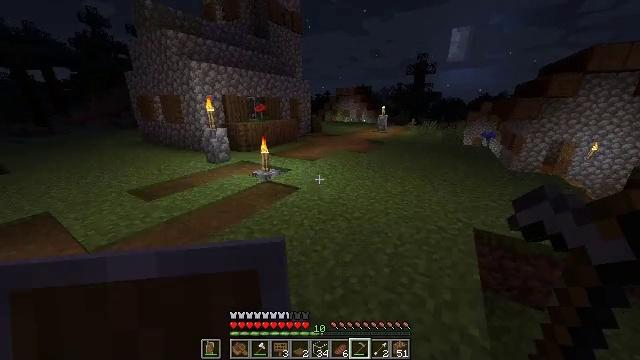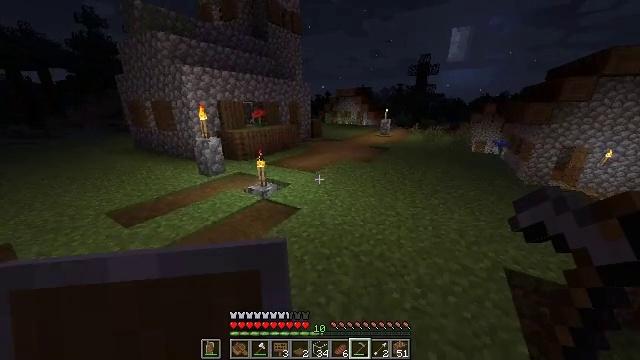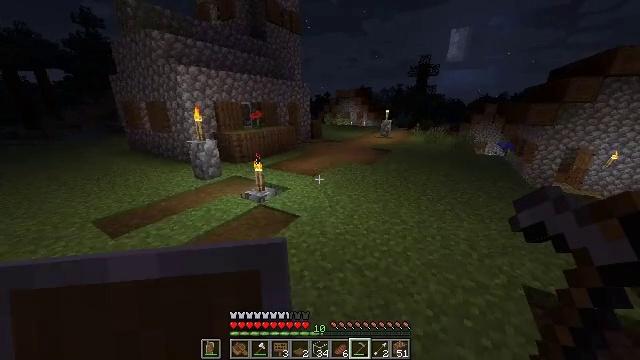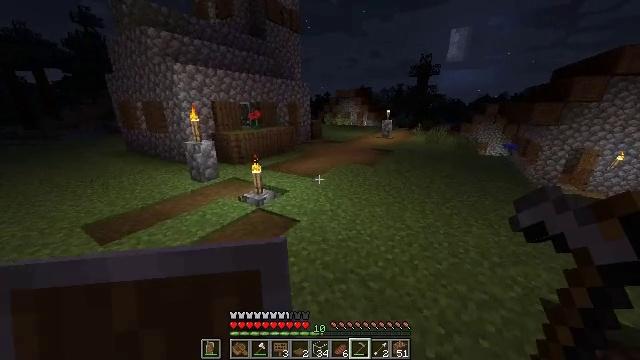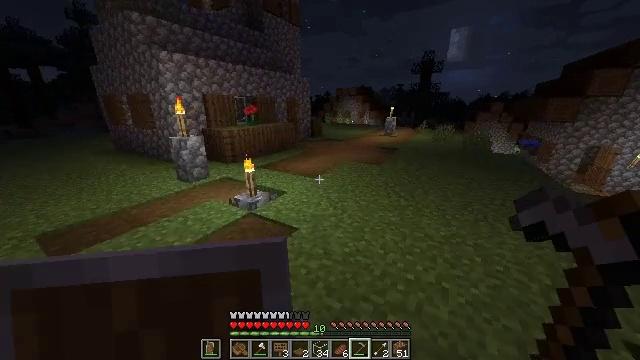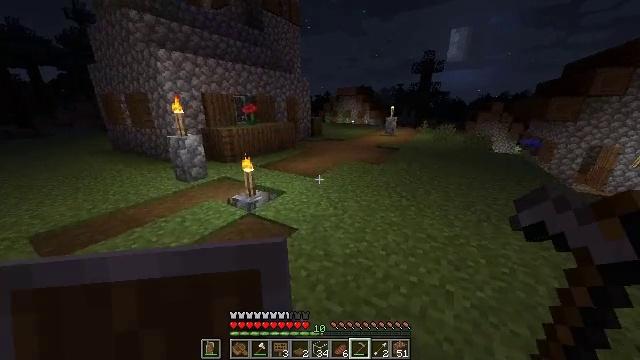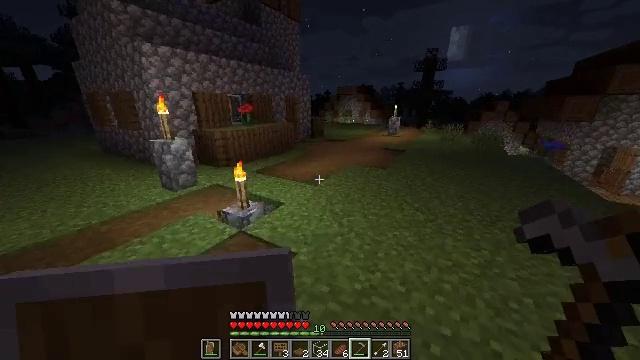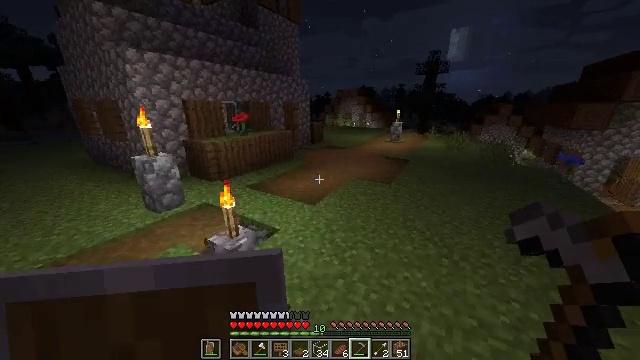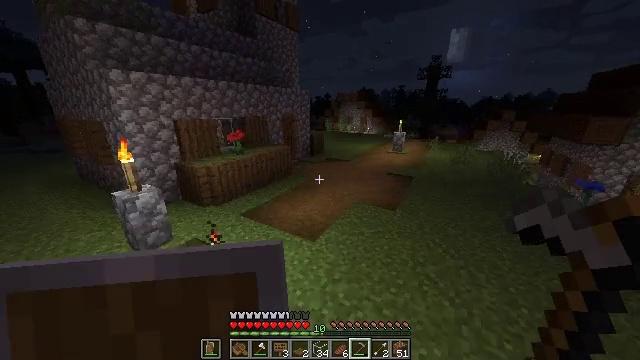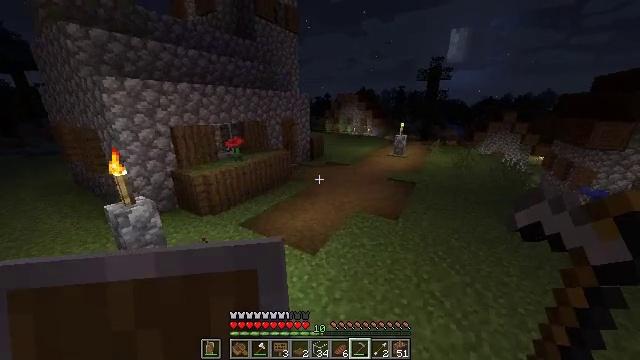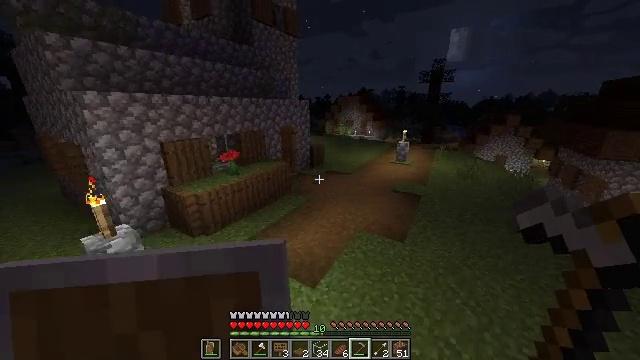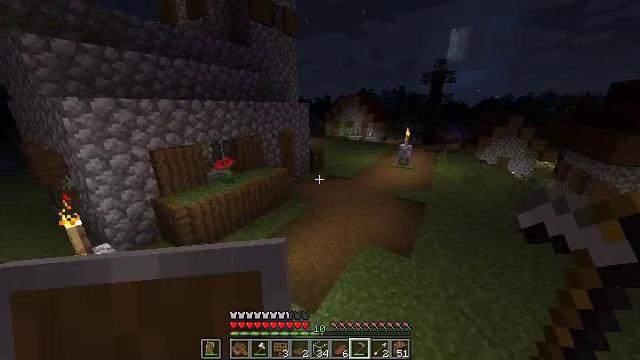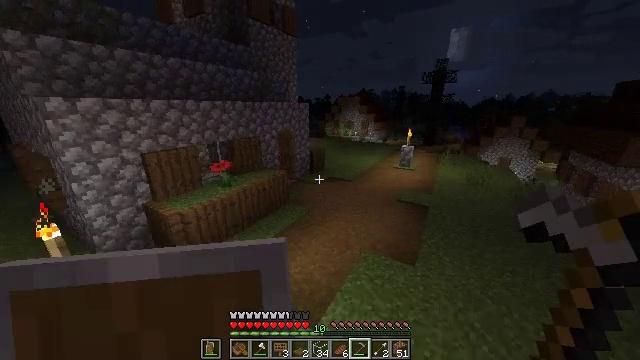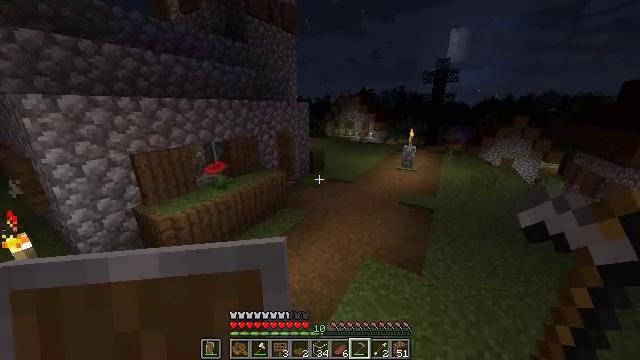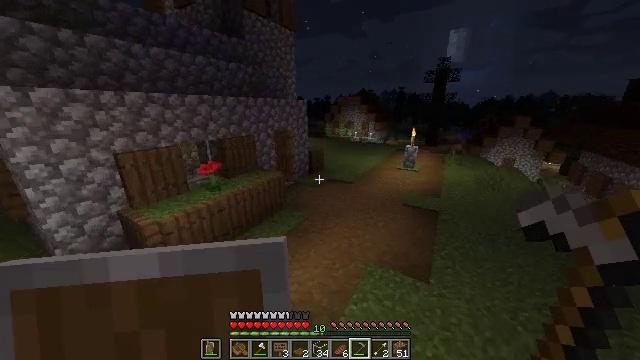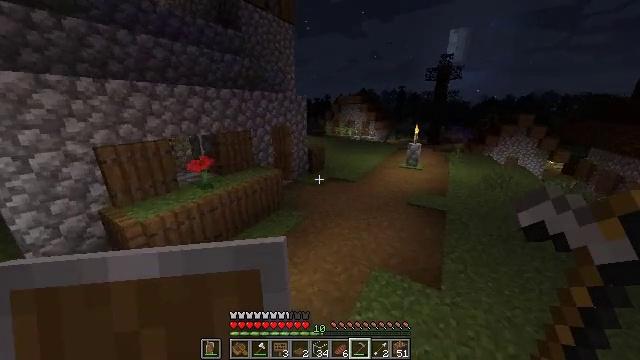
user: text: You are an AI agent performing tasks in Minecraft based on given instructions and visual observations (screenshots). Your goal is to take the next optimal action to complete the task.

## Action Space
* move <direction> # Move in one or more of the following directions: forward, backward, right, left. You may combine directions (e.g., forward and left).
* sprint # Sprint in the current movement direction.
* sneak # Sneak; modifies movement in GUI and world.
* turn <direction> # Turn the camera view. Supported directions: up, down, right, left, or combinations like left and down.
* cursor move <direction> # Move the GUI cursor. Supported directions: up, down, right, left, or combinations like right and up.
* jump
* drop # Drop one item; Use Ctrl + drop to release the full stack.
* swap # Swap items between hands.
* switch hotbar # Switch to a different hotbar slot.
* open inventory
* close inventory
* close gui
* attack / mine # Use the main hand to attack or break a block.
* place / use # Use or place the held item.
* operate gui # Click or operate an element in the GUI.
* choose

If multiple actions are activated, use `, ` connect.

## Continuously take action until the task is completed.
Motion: motion action
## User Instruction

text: Mine dirt from the ground.
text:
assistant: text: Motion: move forward, jump
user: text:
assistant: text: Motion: move forward, jump
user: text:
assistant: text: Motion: move forward, jump
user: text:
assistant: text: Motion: move forward, jump
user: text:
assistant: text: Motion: move forward, jump
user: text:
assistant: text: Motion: move forward, jump
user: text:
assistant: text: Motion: move forward, sprint, jump
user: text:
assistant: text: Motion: move forward, sprint, jump
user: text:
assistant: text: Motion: move forward, jump
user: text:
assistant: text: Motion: move forward, jump
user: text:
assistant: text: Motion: move forward, jump
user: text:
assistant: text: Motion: move forward, jump
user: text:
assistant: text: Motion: move forward, jump
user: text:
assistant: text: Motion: move forward, jump
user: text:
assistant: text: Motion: move forward, jump
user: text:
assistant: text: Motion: move forward, jump
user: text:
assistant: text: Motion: move forward, sprint, jump
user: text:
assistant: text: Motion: move forward, sprint, jump
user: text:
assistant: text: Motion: move forward, sprint, jump
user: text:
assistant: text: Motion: move forward, sprint, jump
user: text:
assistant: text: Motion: move forward, jump
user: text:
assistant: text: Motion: move forward, jump
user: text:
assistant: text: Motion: move forward, jump
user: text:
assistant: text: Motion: move forward
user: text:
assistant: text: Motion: move forward, turn left
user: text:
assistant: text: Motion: move forward, turn left
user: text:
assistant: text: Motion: move forward, turn left
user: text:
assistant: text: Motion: move forward, turn left
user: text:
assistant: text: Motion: move forward, sprint, turn left
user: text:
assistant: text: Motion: move forward, sprint, turn left